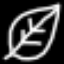
Label: leaf